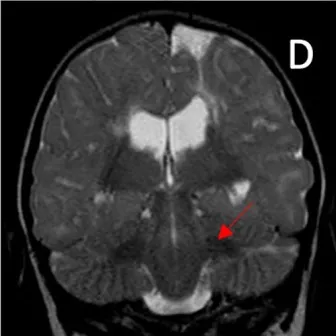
MRI performed at diagnosis. An acute hemorrhagic infarction is also visible in the left cerebellar hemisphere on T2-WI coronal image.
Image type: radiology (mri)